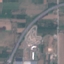
Land use / land cover class: Highway